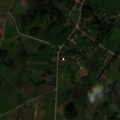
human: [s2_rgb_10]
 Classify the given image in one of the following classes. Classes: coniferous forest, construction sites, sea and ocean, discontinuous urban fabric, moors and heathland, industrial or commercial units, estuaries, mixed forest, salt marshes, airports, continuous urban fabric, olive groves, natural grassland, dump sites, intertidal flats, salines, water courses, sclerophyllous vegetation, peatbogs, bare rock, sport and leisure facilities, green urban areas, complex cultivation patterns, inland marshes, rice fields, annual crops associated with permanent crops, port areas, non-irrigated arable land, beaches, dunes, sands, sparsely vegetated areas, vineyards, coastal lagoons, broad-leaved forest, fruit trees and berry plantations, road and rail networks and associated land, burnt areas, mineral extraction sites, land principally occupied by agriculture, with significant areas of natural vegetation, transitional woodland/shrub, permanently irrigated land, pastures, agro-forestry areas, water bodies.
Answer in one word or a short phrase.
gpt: discontinuous urban fabric, non-irrigated arable land, pastures, land principally occupied by agriculture, with significant areas of natural vegetation